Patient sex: F
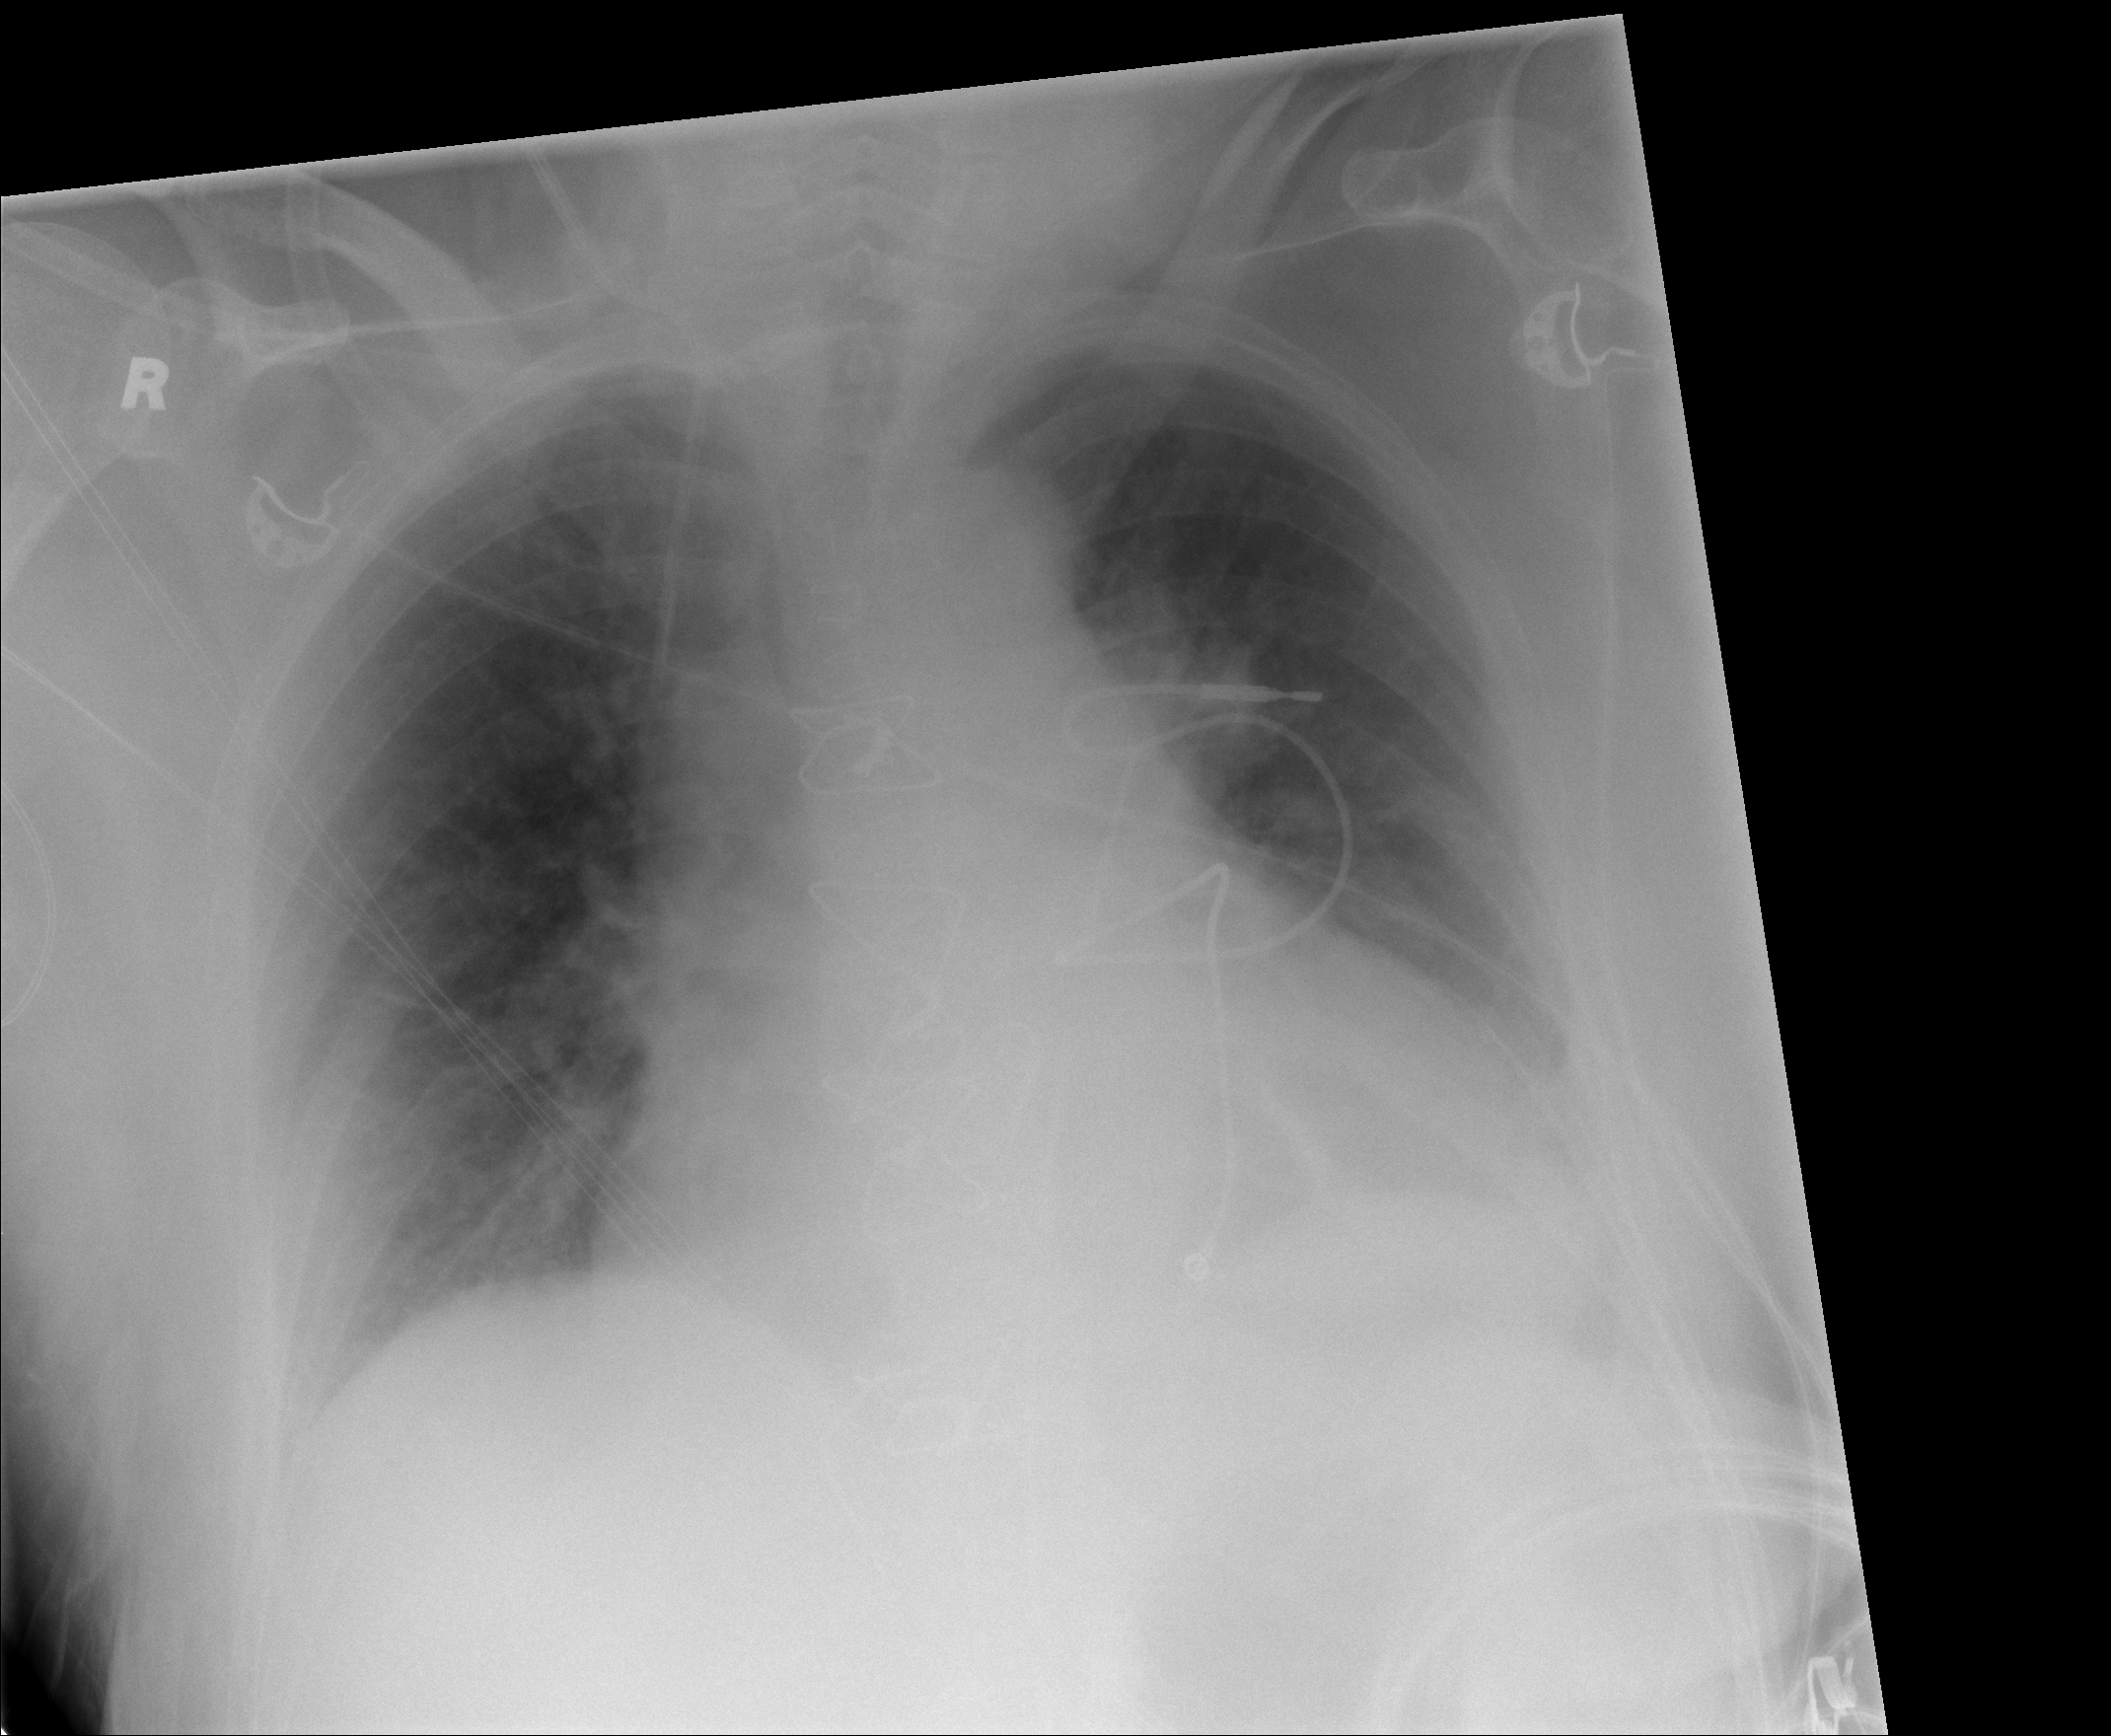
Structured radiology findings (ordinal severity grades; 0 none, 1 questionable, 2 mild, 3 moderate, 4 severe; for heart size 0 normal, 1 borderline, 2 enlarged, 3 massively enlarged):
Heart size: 2
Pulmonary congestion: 2
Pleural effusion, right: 0
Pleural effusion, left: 2
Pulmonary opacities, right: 1
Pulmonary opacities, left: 1
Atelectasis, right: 1
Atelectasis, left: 2